Question: I'm trying to enable an in-app purchase item on my app (already on Windows 10 store), but I always receive the same error message when trying to buy this item:

> This in-App Purchase item is no longer available in MyAppName
The code is fairly simple and just what the docs recommend:
'''
var itemName = "app.advanced_items.full";
if (CurrentApp.LicenseInformation.ProductLicenses[itemName].IsActive) {
return true;
}
var results = await CurrentApp.RequestProductPurchaseAsync(itemName);
if (results.Status == ProductPurchaseStatus.Succeeded ||
results.Status == ProductPurchaseStatus.AlreadyPurchased) {
return true;
} else {
return false;
}
'''
More information:
- - 'itemName'- -
I suspect the problem might be related with the following:
- 'Package.appxmanifest'
I changed the "display name" to the full name of the app, but the error was the same. I don't know if sending it to the store might change this (I and don't want to deploy another buggy version just to test this theory)
Extra:
The only resources I found online about this issue were useless and related to Windows 8: <URL>
Suggestions?
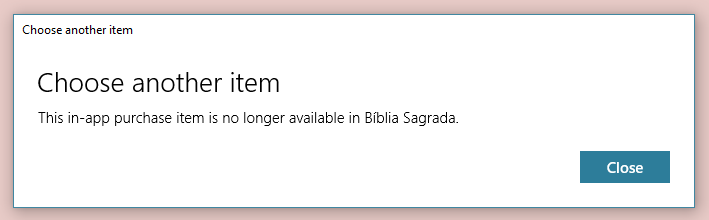
Answer: After 2 months talking to Microsoft support they finally fixed something on their side and my IAP started working.
I believe the fix was global, but if your IAP still do not work, contact them to republish it.
Below is an excerpt from the email they sent me:
> We have issued a republish for your IAPs in this app. This should
correct the situation as soon as the process completes. You may want
to check periodically over the next few hours to see if you are able
to confirm the fix worked for you. Let me know what you see.